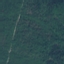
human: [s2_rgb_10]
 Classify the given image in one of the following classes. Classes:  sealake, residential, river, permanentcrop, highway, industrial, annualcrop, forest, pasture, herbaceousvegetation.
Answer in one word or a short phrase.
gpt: Forest